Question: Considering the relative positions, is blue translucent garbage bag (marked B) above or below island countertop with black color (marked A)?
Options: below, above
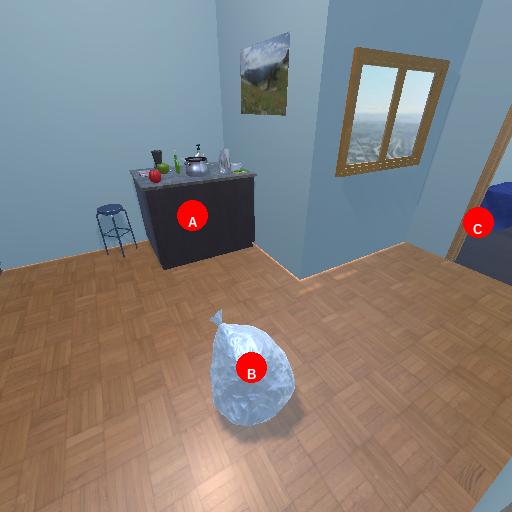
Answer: below